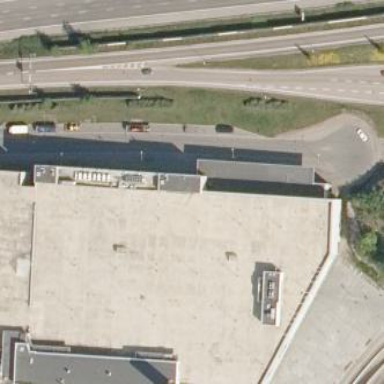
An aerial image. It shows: Part of building is shown in the image.